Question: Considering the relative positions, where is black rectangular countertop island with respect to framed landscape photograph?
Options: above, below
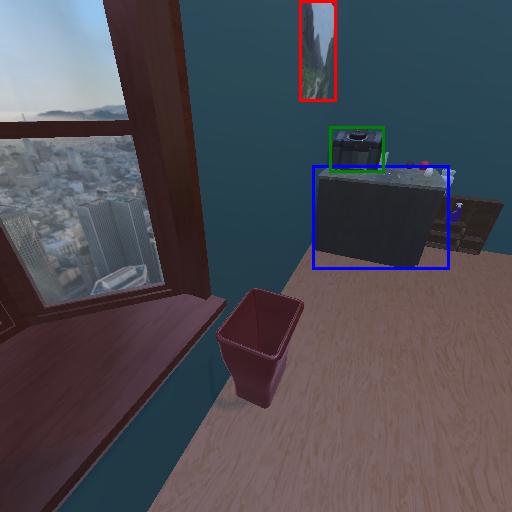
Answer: above